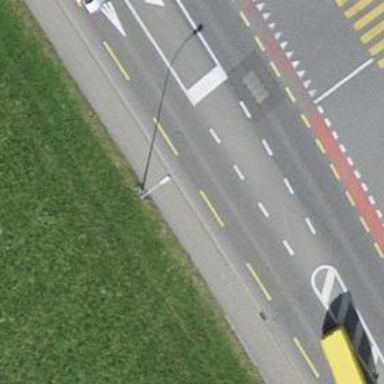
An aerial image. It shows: Primary highway with separate sidewalks on both sides.